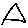
Label: triangle